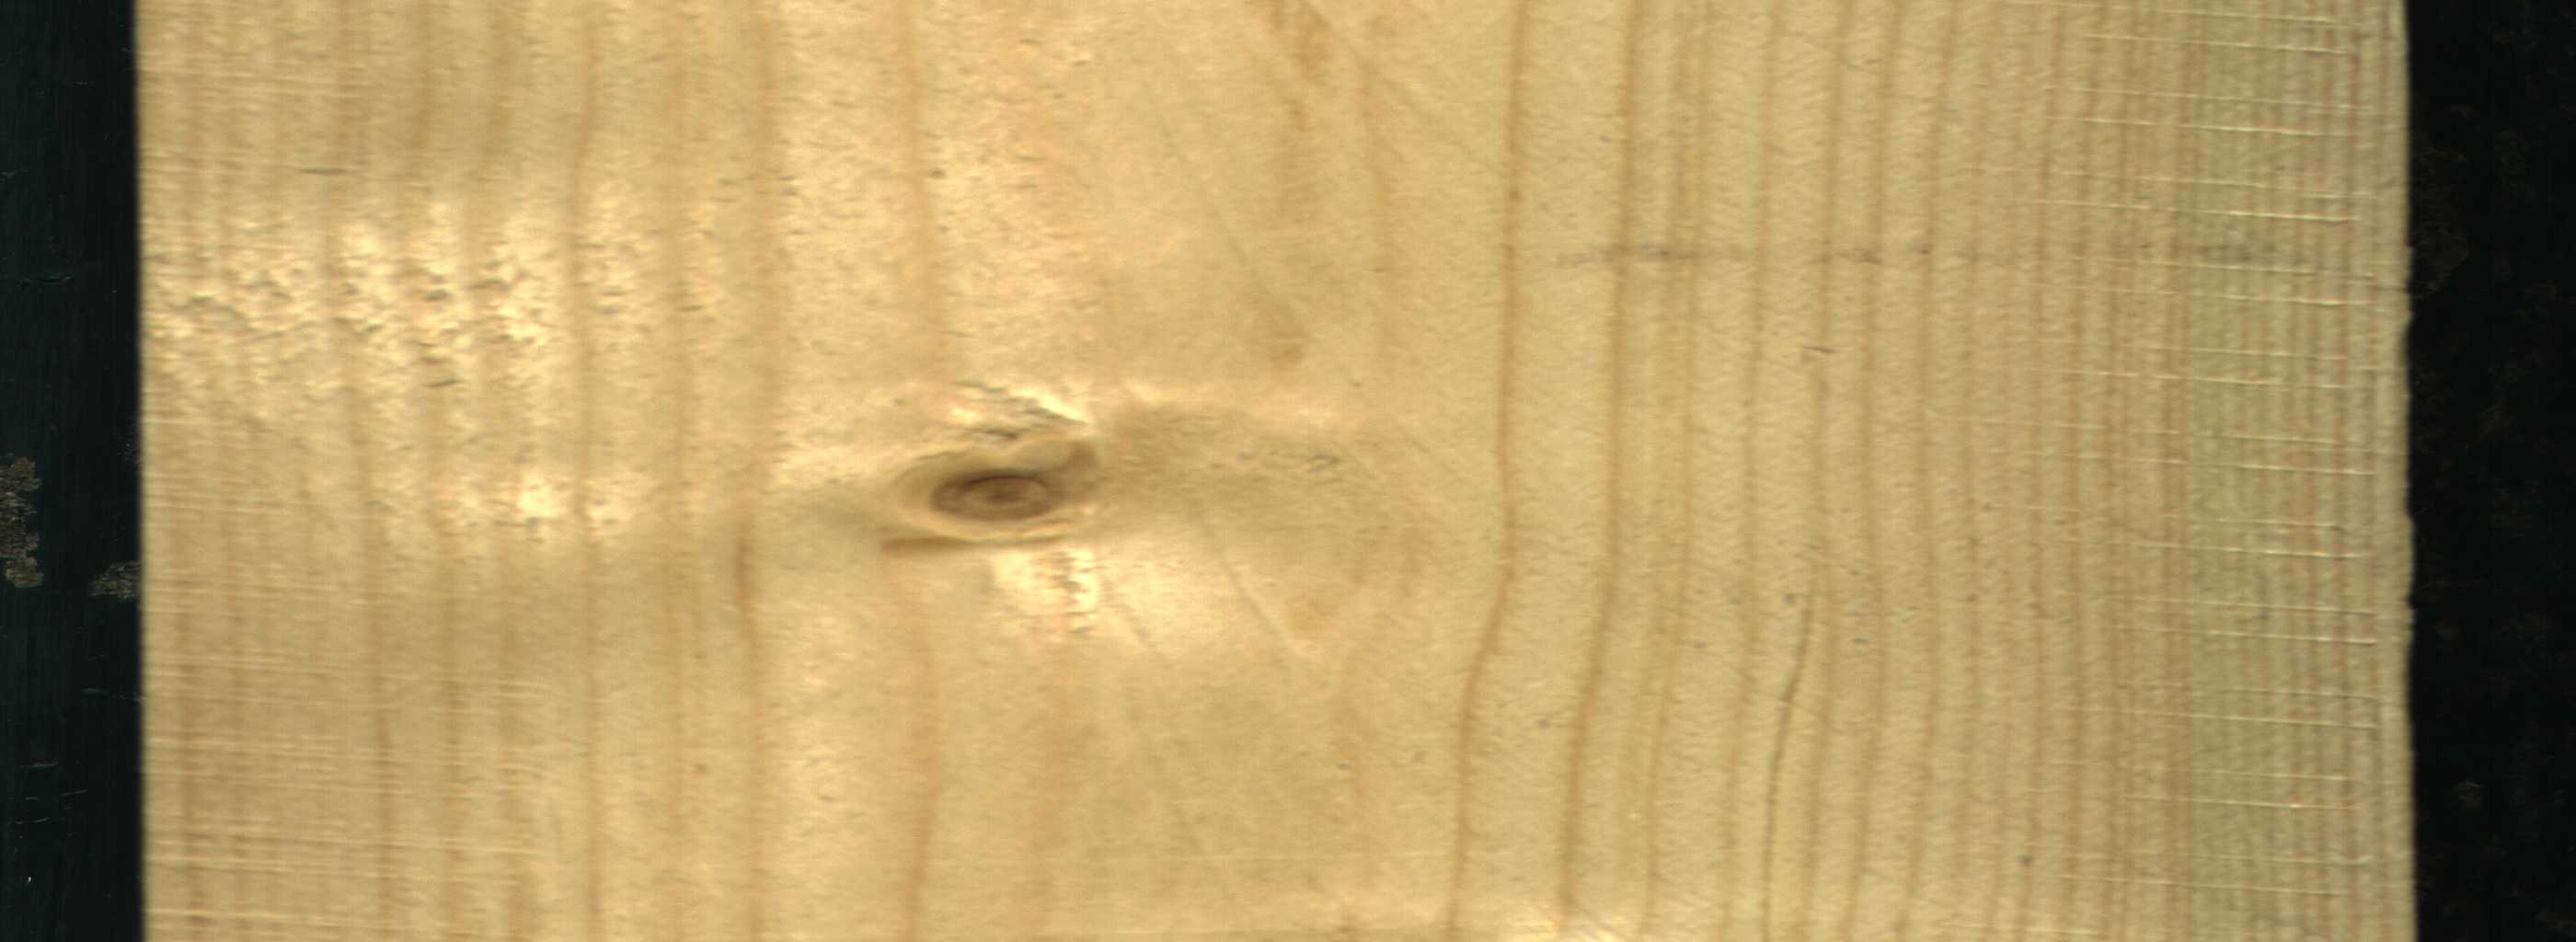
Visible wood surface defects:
Live_Knot